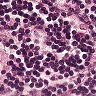
Metastatic tissue present: no